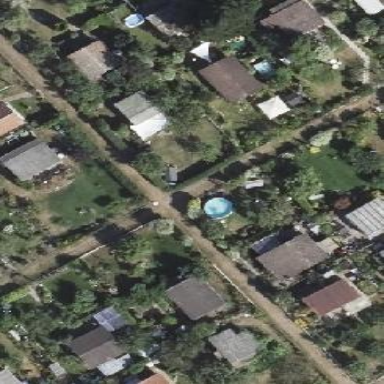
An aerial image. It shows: Plot in the allotments.